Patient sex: M
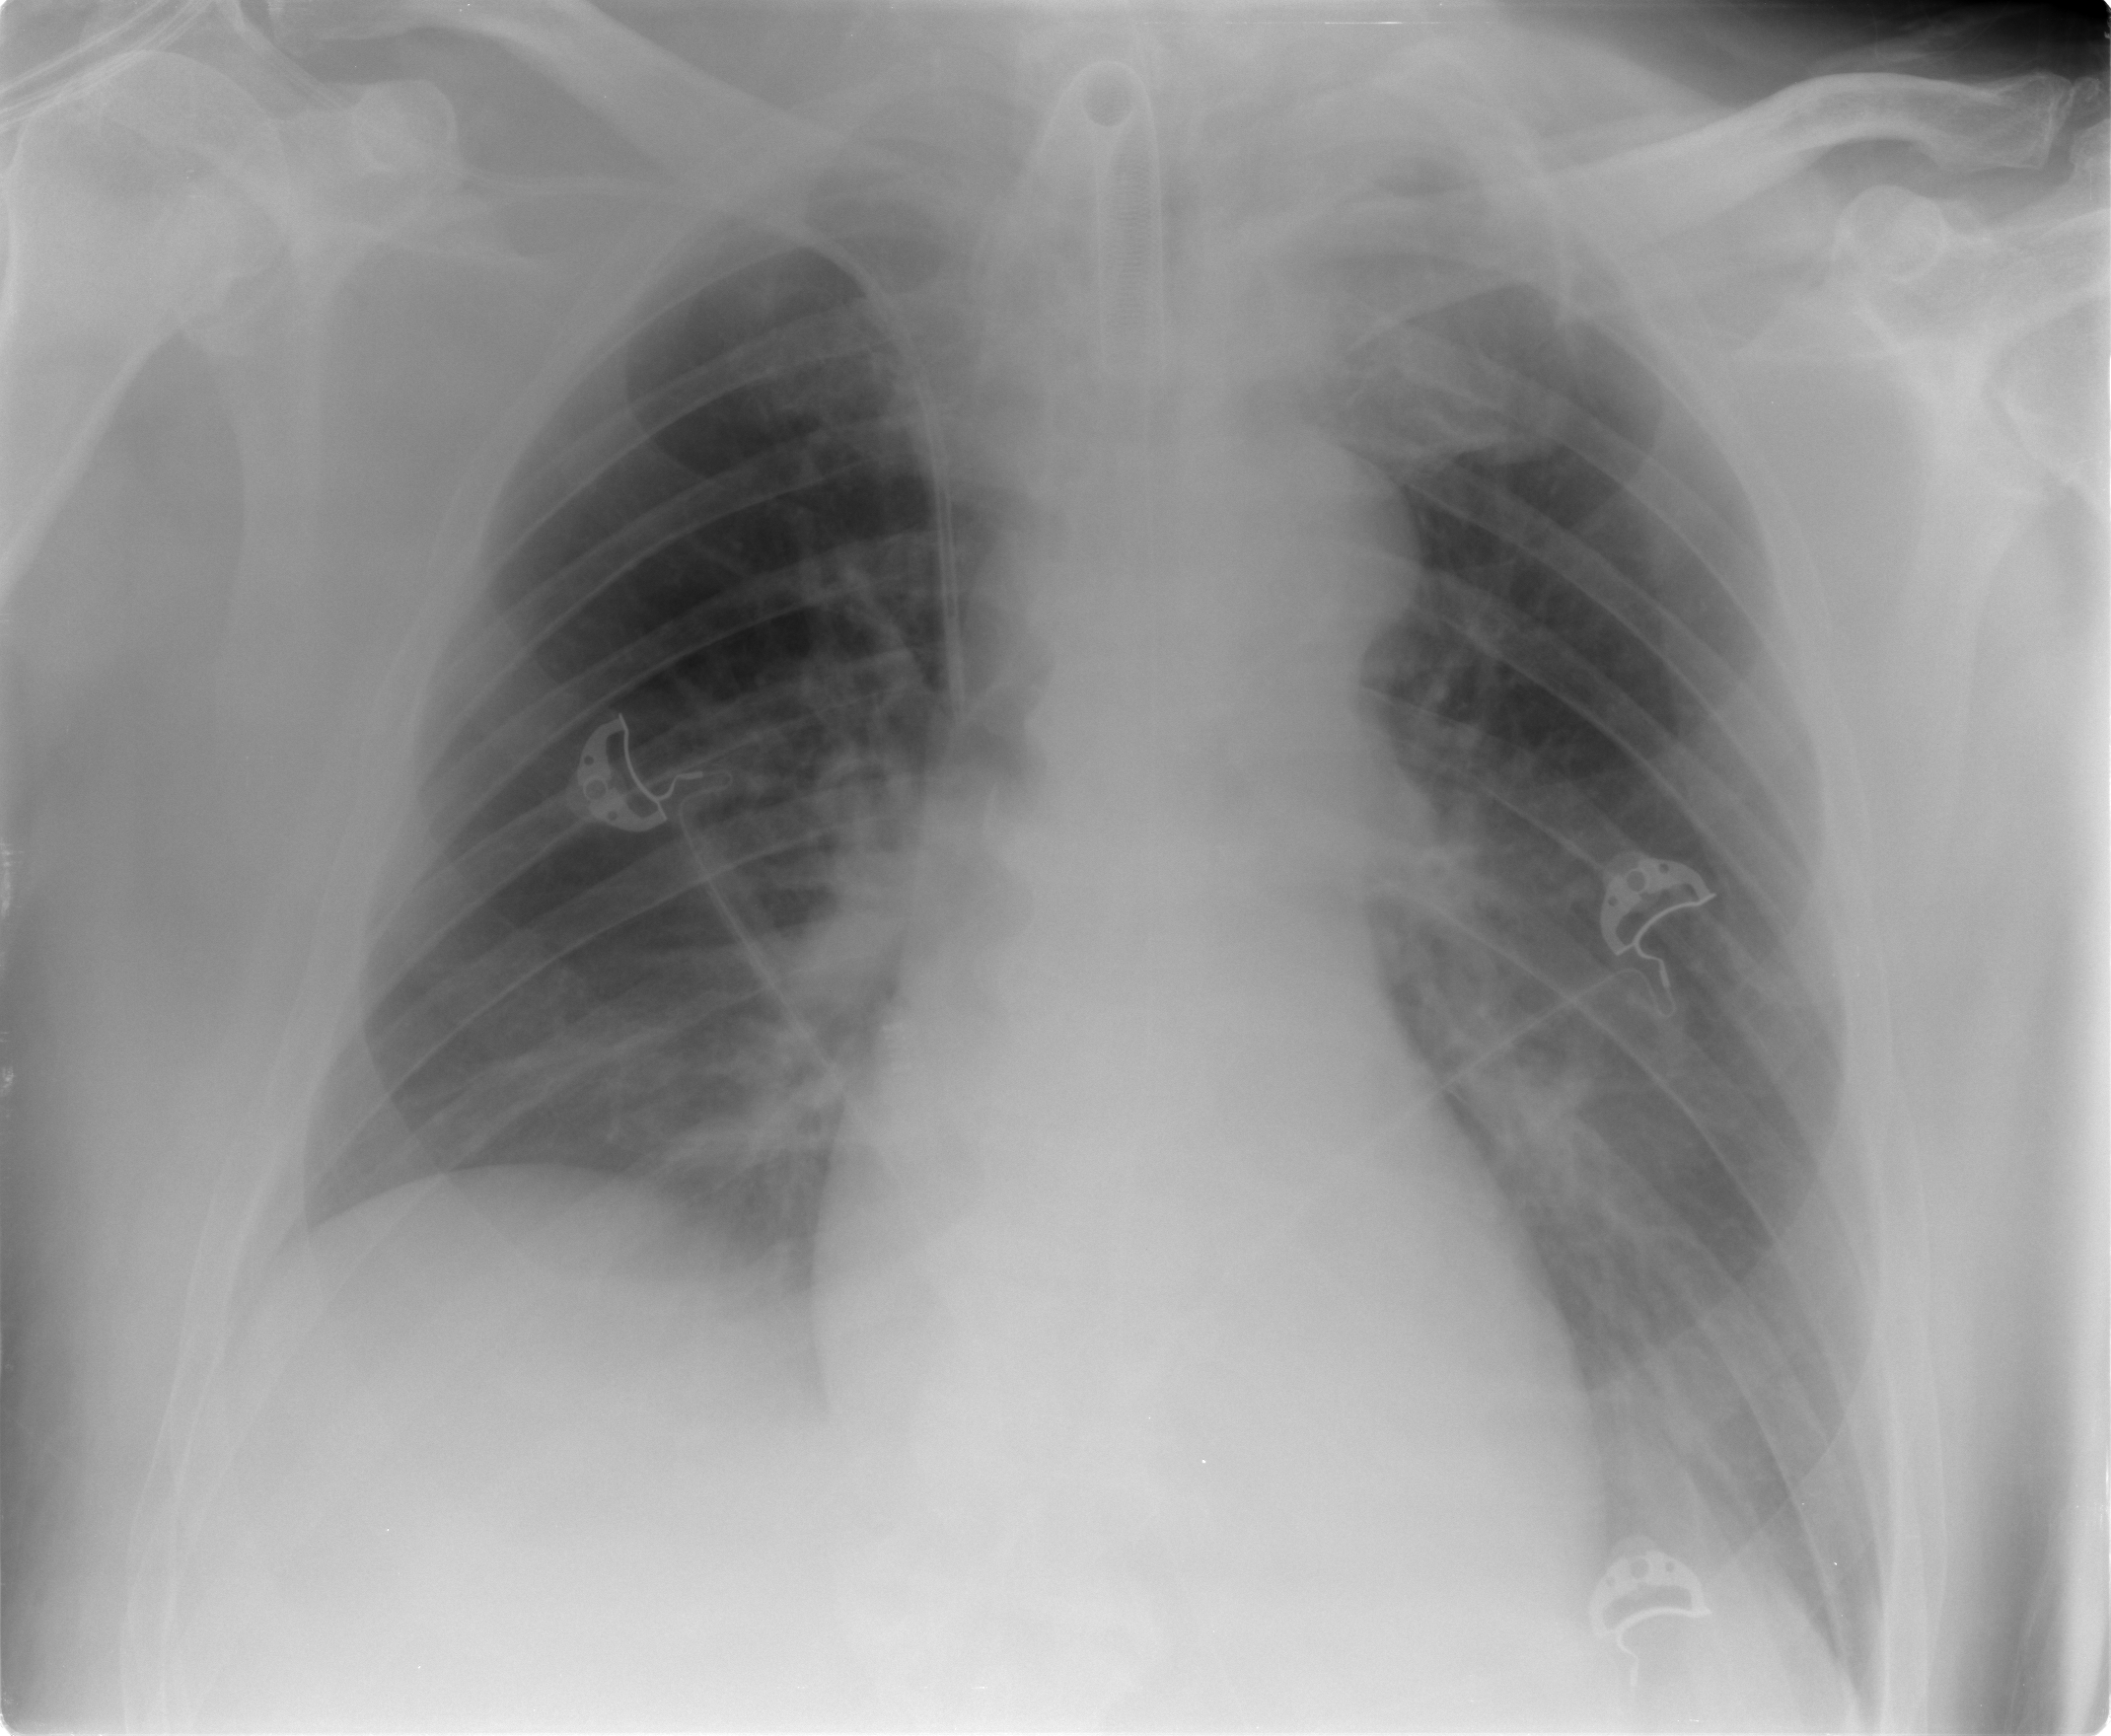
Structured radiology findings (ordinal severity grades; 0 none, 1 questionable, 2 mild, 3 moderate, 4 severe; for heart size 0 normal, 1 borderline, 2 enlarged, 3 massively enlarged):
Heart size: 0
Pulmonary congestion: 1
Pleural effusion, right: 1
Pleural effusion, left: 1
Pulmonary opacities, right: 0
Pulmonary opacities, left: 0
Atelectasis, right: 0
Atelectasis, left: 0